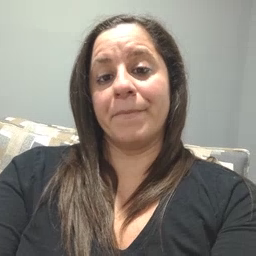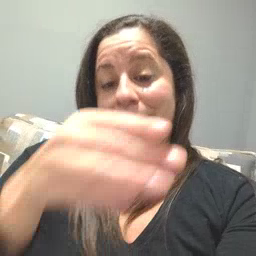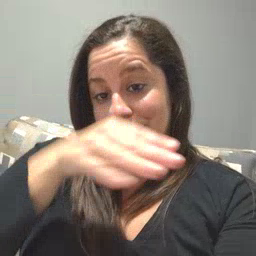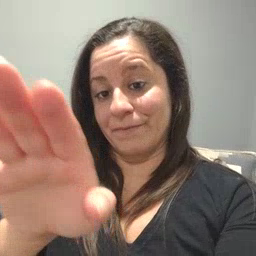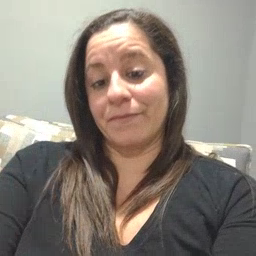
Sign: elephant